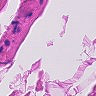
Metastatic tissue present: no